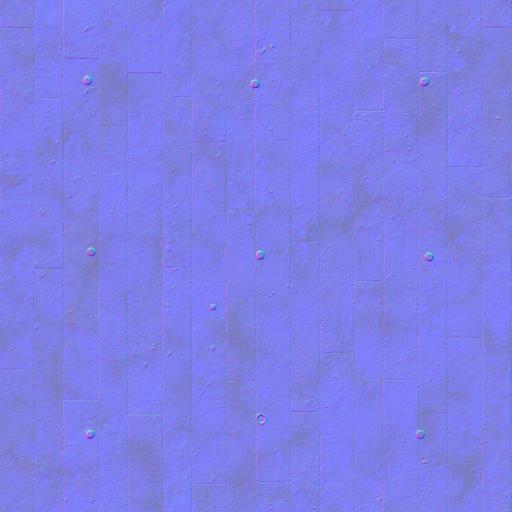
bunker cast concrete gray